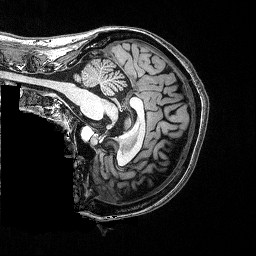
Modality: T1w
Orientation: sagittal
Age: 47
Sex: female
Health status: ill
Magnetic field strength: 3 T
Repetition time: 2.53 s
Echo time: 0.00331 s